Question: 'enter code here'
My problem is this: in this database the junction table contains some rows where the kha_id and the icd_fk are the same. While it's OK that kha_id appears in icd_junction more than once , it has to be with a separate icd_fk. I can run a query and get all of the ID#s and the codes which are listed more than once, but is there an industry-standard way of going about deleting all but one occurrence of each?
example: what i have is above
'''
KHA_ID: 123456 V23
123456 V23
123456 V24
I need one of the rows kha_id=123456 and ICD_FK=V23 taken out.
'''
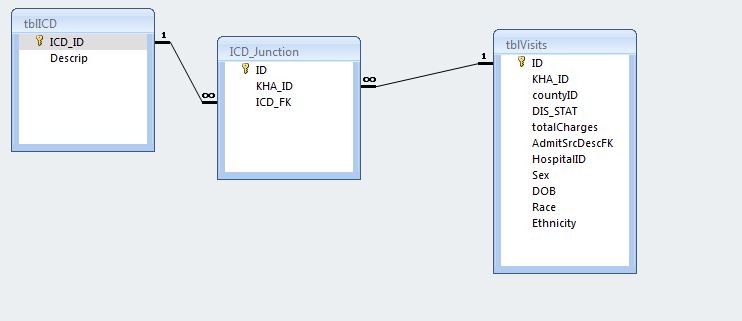
Answer: This:
'''
DELETE j1
FROM ICD_Junction AS j1
WHERE EXISTS
( SELECT 1
FROM ICD_Junction AS j2
WHERE j2.KHA_ID = j1.KHA_ID
AND j2.ICD_FK = j1.ICD_FK
AND j2.ID < j1.ID
)
;
'''
will delete, for each 'KHA_ID' and 'ICD_FK', all but one relevant row of 'ICD_Junction'. (Specifically, it will keep the one with the least 'ID', and delete the rest.)
Once you've run the above, you should fix whatever code caused the duplication, and add a <URL> to prevent this from happening again.
---
If I'm understanding your comment correctly, you also need help with the query to find duplicates? For that, you can write:
'''
SELECT KHA_ID,
ICD_FK,
COUNT(1) -- the number of duplicates
FROM ICD_Junction
GROUP
BY KHA_ID,
ICD_FK
HAVING COUNT(1) > 1
;
'''